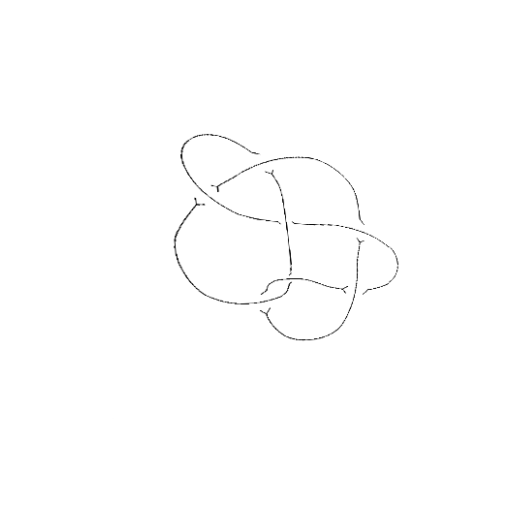
Crossing number: 7